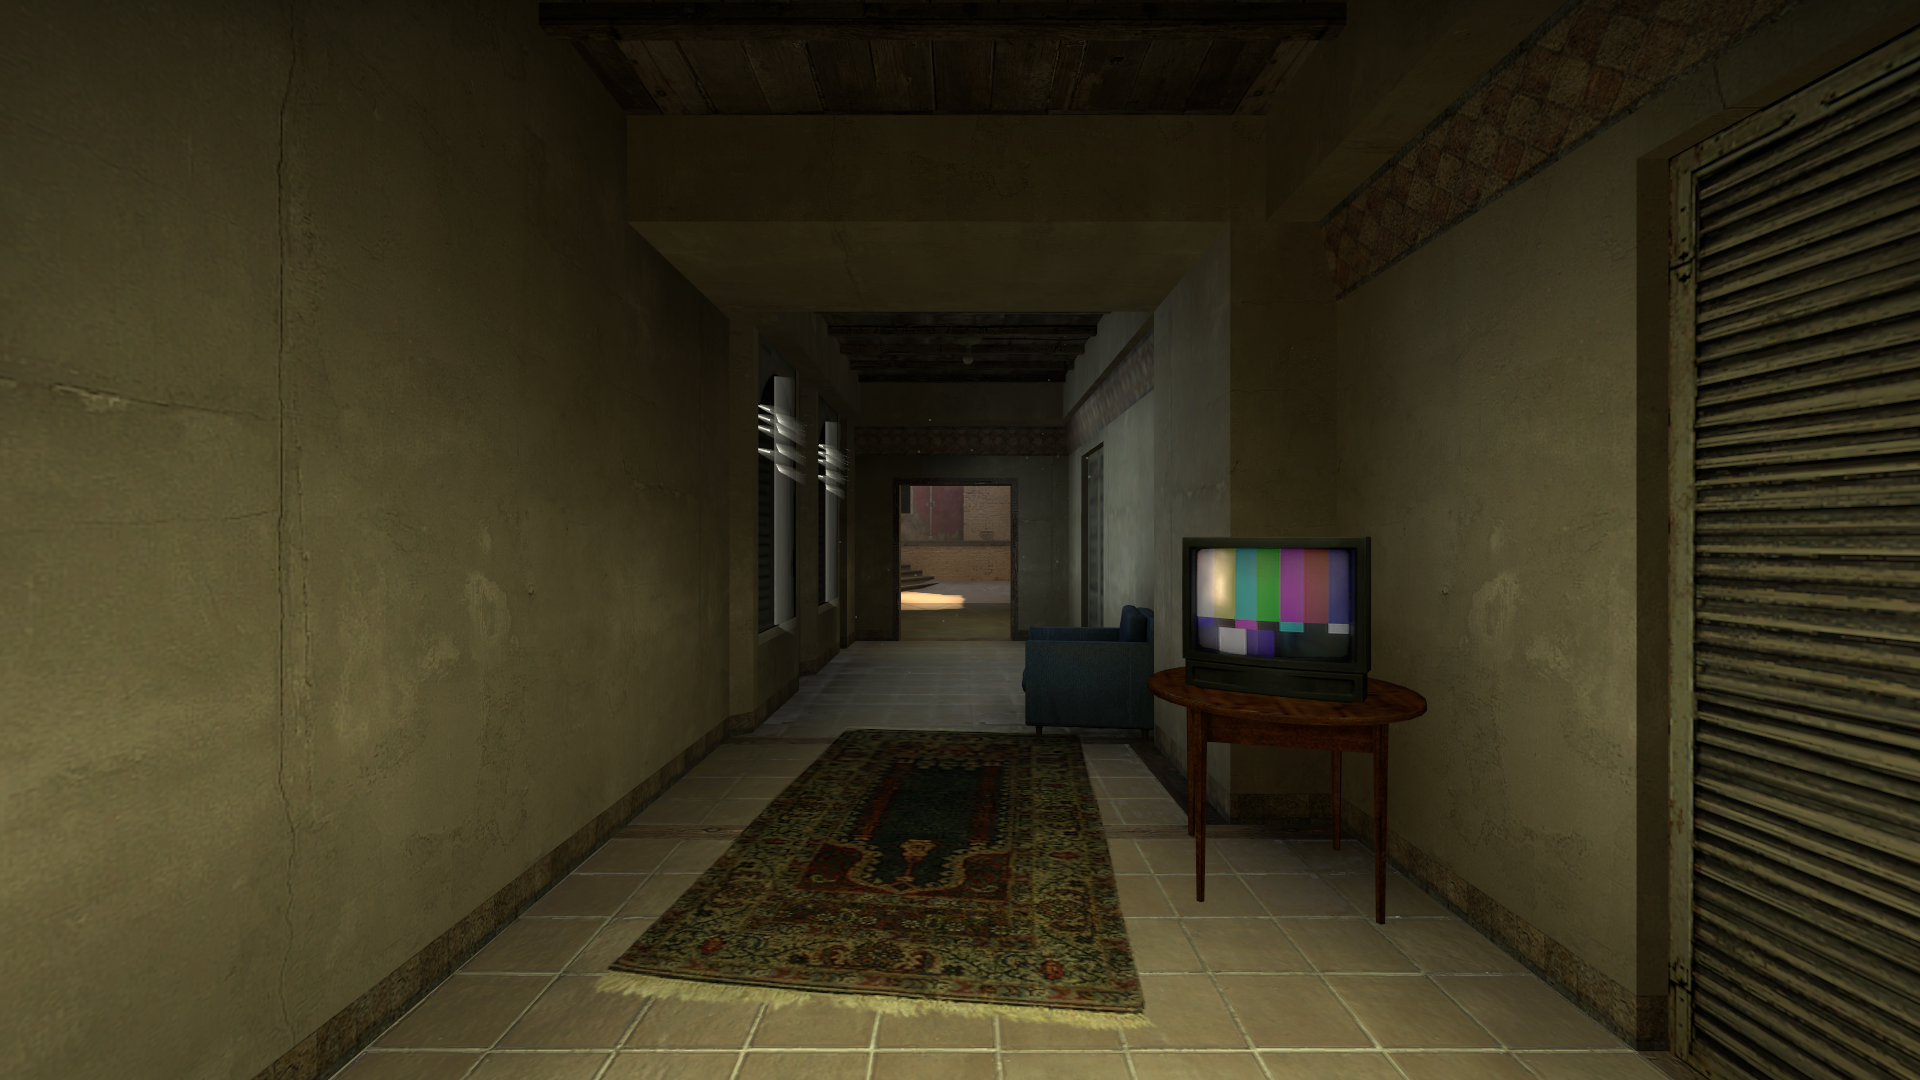
Map: de_mirage